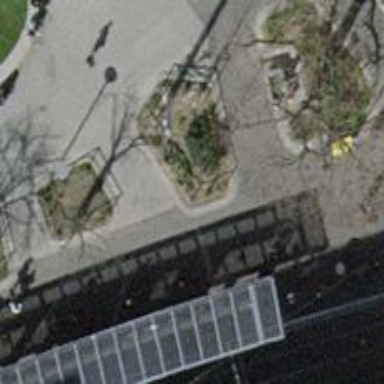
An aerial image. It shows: Footway with surface made of sett.